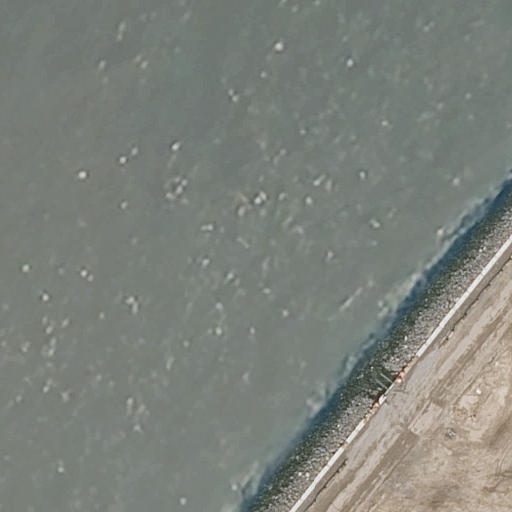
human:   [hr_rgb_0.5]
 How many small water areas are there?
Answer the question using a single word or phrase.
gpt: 0

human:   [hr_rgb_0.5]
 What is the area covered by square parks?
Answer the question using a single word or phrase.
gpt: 0m2

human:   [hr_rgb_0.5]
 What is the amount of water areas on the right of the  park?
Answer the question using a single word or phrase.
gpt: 0

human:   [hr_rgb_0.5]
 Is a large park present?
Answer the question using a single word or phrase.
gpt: yes

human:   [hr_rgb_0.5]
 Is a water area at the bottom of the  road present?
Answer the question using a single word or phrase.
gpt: no

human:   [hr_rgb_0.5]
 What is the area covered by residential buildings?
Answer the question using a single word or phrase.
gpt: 0m2

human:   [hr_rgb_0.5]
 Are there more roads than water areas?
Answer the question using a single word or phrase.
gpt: no

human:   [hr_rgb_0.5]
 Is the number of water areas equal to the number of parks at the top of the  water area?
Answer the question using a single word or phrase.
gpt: yes

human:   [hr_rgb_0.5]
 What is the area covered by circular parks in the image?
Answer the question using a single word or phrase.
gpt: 0m2

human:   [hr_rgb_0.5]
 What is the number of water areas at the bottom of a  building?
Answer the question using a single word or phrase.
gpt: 0

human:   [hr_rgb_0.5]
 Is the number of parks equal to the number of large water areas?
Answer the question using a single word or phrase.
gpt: yes

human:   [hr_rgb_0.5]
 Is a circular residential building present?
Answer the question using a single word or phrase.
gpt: no

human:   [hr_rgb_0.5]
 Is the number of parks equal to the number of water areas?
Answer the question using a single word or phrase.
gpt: yes

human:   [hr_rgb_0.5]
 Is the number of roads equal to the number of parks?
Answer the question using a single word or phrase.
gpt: yes

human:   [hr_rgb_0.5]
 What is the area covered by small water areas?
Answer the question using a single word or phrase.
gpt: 0m2

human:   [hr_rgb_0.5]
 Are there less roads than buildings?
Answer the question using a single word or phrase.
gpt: no

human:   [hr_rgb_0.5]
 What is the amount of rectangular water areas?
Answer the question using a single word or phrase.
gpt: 1

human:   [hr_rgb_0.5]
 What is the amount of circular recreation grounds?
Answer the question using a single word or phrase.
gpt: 0

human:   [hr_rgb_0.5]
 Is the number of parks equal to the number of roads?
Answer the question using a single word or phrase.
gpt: yes

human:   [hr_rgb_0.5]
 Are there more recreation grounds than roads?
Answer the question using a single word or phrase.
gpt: no

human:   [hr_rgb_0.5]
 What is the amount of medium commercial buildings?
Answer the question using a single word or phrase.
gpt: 0

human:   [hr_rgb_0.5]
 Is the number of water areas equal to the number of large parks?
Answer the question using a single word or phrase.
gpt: yes

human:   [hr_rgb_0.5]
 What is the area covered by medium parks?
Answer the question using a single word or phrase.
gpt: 0m2

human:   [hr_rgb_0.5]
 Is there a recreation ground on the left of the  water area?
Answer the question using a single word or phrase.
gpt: no

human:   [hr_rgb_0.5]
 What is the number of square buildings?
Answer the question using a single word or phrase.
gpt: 0

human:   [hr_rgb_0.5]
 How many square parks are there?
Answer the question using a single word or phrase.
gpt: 0

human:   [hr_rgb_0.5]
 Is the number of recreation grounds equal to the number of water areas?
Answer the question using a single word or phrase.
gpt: yes

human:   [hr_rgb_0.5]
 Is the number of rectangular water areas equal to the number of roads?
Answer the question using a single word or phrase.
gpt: yes

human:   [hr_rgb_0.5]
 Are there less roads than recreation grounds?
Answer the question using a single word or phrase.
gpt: no

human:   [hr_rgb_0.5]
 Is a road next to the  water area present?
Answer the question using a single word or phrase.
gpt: yes

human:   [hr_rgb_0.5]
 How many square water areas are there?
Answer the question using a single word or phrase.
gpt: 0

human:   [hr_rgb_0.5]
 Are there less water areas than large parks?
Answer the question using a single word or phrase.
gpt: no

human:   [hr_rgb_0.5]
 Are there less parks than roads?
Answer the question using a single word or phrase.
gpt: no

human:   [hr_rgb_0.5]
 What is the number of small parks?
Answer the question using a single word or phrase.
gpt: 0

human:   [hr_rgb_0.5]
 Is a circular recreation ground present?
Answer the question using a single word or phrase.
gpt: no

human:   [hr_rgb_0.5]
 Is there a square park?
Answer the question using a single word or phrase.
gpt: no